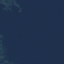
Land use / land cover: SeaLake